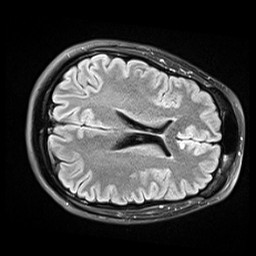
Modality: FLAIR
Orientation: axial
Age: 32
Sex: male
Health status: healthy
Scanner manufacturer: siemens
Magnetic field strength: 3 T
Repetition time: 9 s
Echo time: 0.088 s